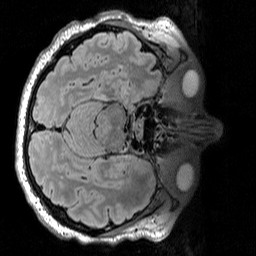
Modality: T2w
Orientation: axial
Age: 60
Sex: male
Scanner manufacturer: siemens
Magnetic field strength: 3 T
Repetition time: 5 s
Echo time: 0.386 s